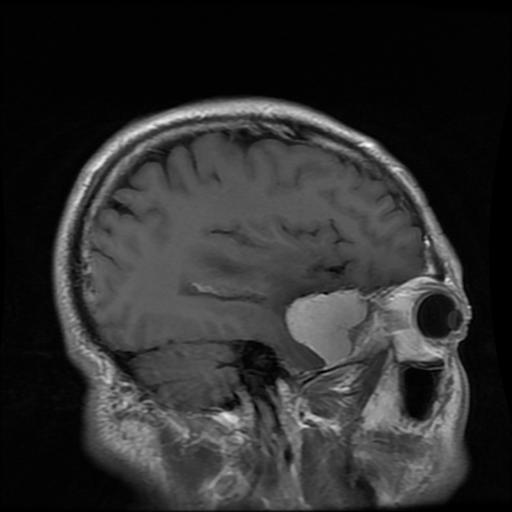
Label: meningioma